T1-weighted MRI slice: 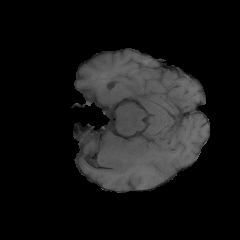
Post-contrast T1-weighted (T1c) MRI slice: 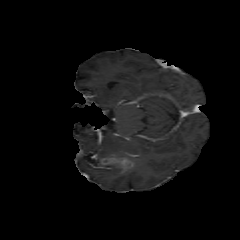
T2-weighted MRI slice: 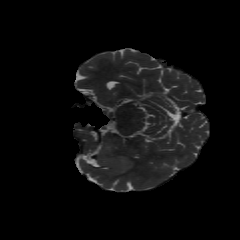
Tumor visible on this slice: yes